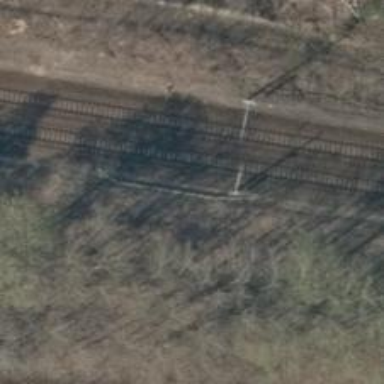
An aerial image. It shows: Milestone along the railway track with catenary mast.